Interaction volume radius: 5 \u00c5
Interaction volume height: 10 \u00c5
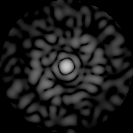
Disorder parameter: 0.8646